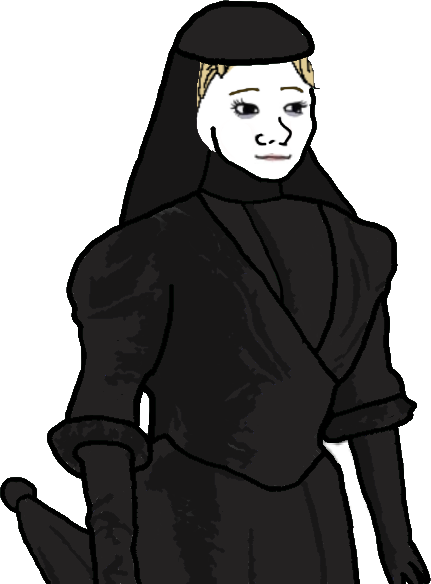
Label: 5_Trad_Wife